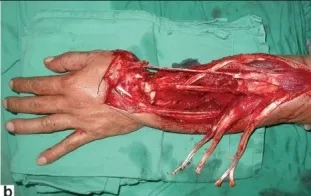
Preoperative following resection of the tumor.
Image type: medical_photograph (other_medical_photograph)